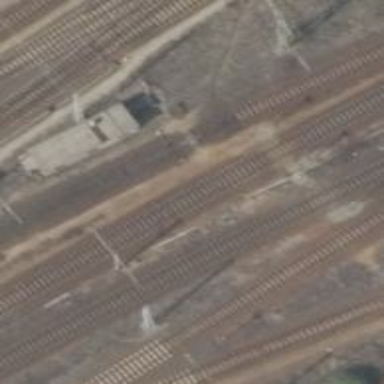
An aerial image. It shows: Railway track with contact line for electrification.